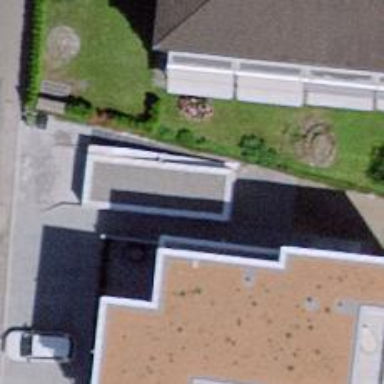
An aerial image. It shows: Parking entrance with concrete surface.